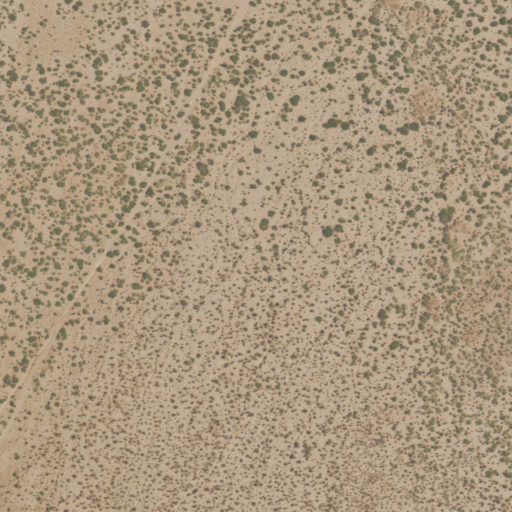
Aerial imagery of valley in New Mexico named Burns Draw containing shrub and grassland